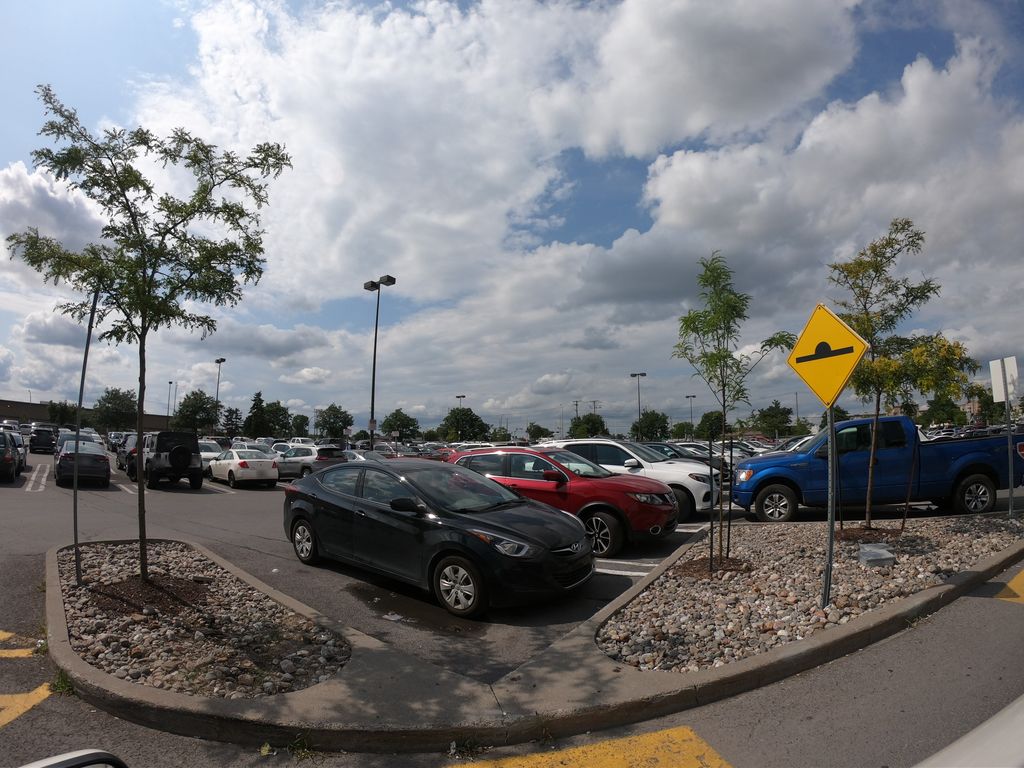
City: ottawa-gatineau